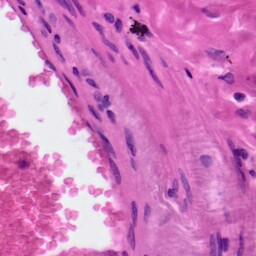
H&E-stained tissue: Lung